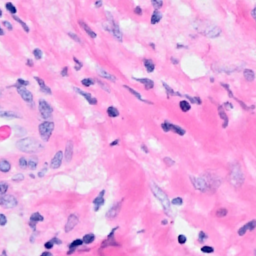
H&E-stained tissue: Breast